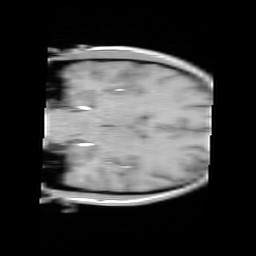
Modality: FLASH
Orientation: coronal
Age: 33
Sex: male
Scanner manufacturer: siemens
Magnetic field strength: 3 T
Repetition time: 0.245 s
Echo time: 0.0026 s